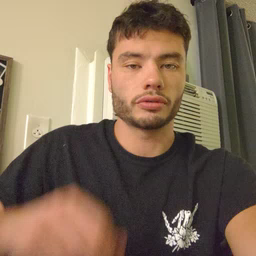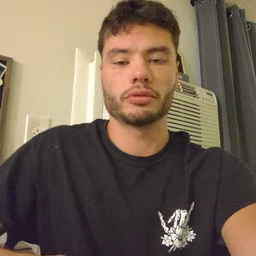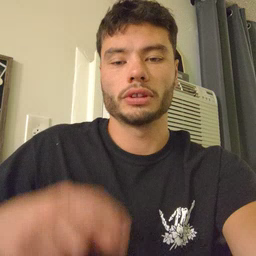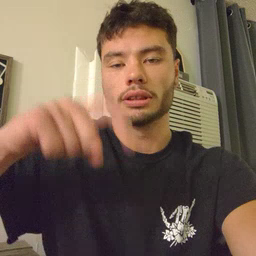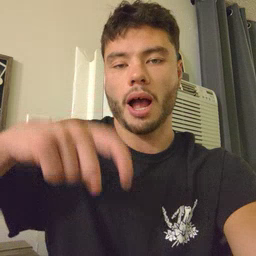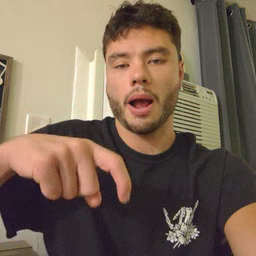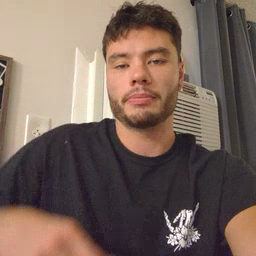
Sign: time